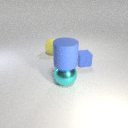
large cyan metal sphere to the left of small blue rubber cube